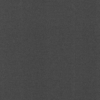
Label: dusty